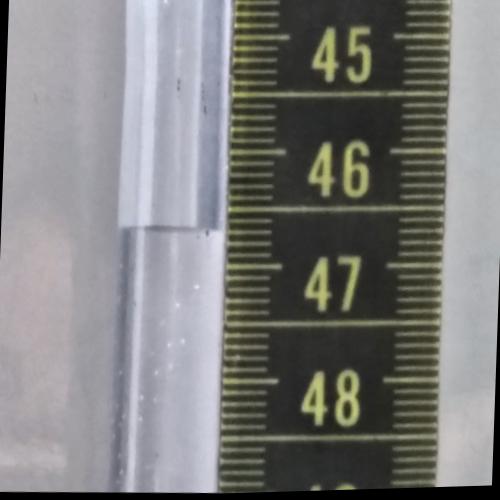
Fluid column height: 46.7 cm